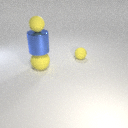
large blue metal cylinder above large yellow rubber sphere